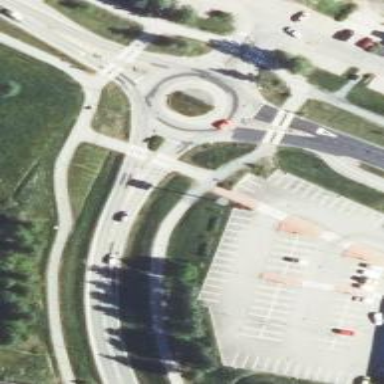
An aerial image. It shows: Asphalt cycleway.